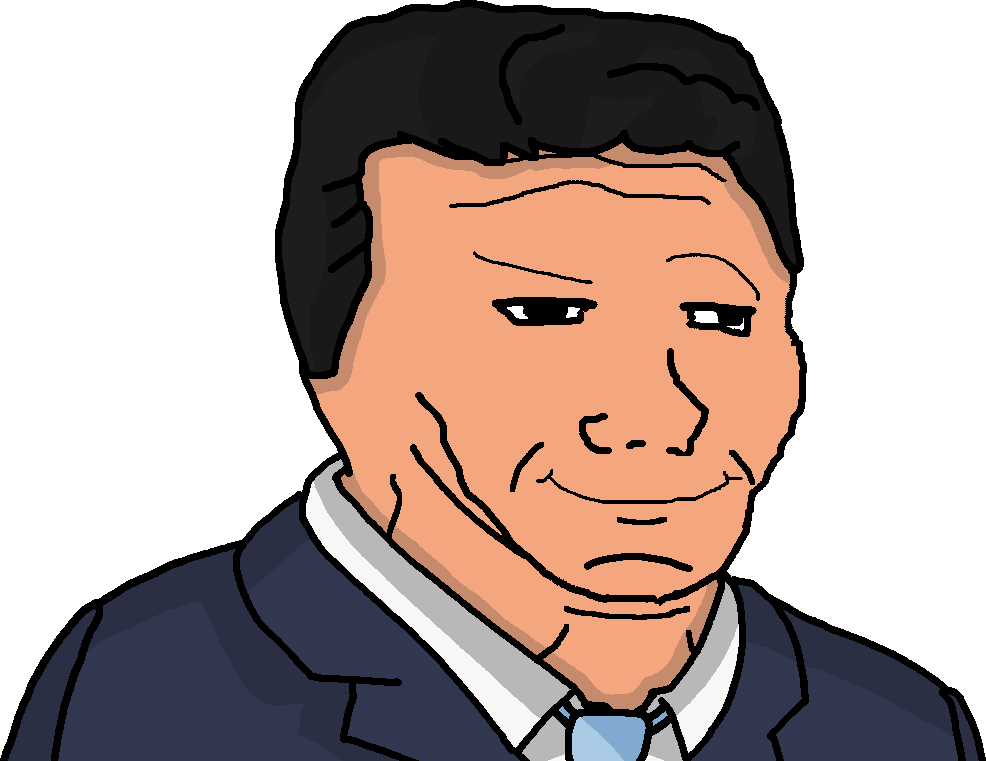
Label: 5_Blobjak